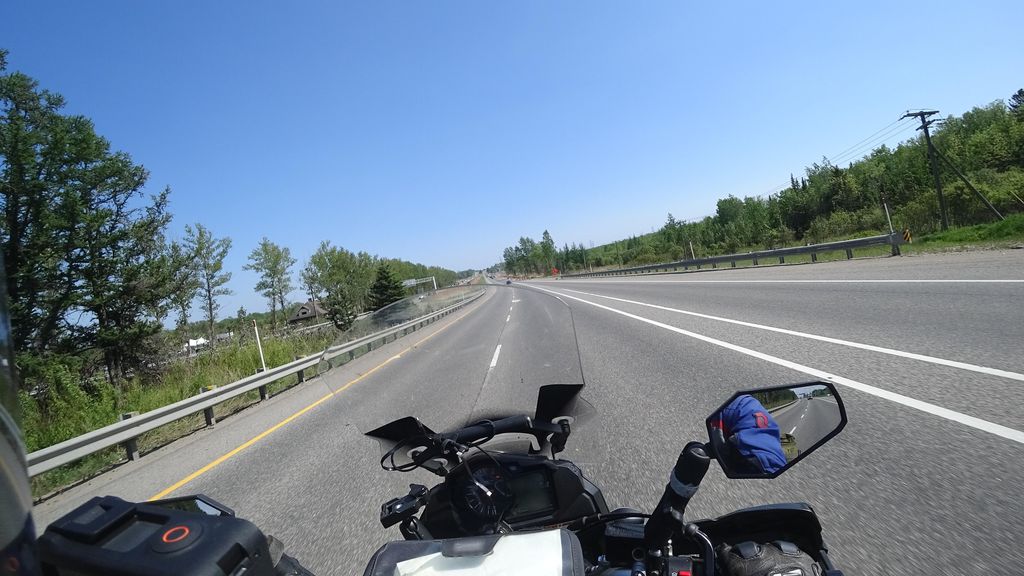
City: quebec_city